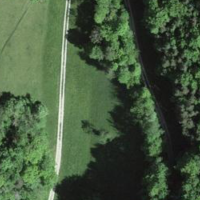
EUNIS habitat code: 41
Species observed at this site:
Cephalanthera damasonium